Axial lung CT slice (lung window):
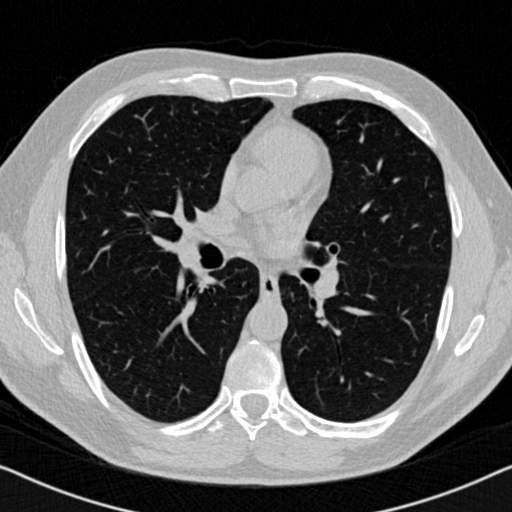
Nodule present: no